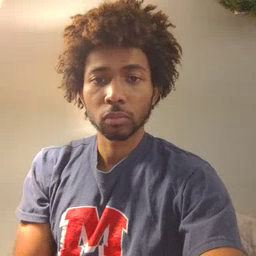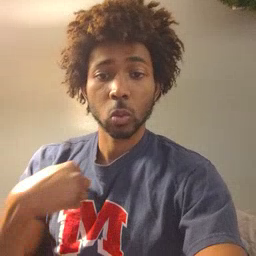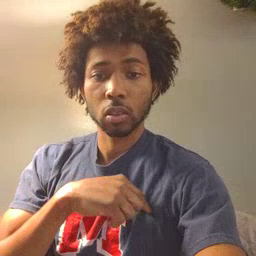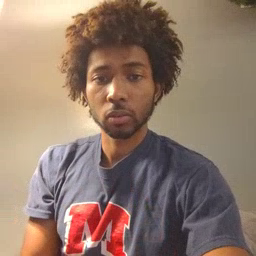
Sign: weus